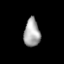
Tissue: lung
Cell type: Epithelial cells
Senescence score: 0.5544
Nuclear area (px): 435
Mean DAPI intensity: 168.968